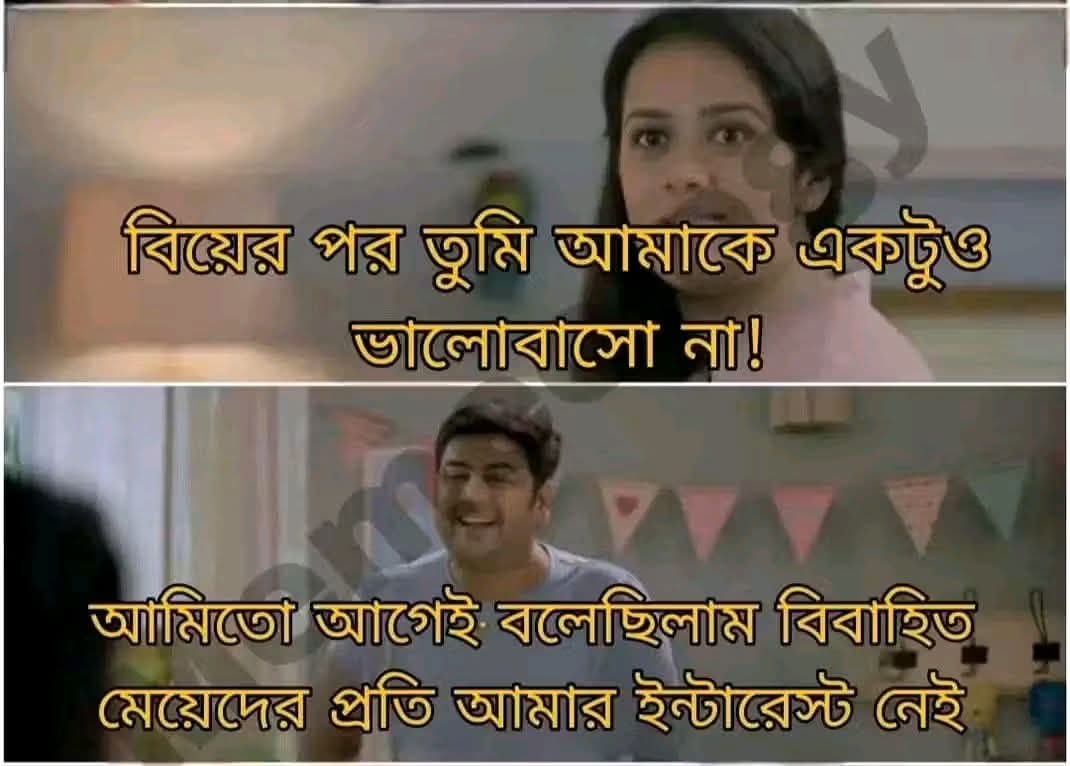
Text: বিয়ের পর তুমি আমাকে একটুও ভালোবাসো না!
আমিতো আগেই বলেছিলাম বিবাহিত মেয়েদের প্রতি আমার ইন্টারেস্ট নেই
Label: Hate
Hate category: Personal Offence
Targeted group: Community